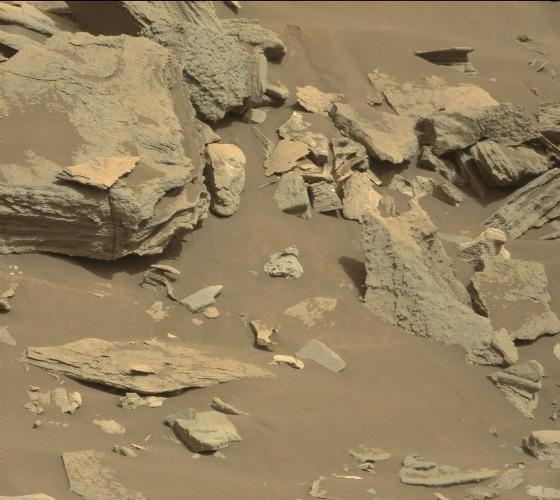
Terrain classes present: Gravel / Sand / Soil, Rock, Shadow